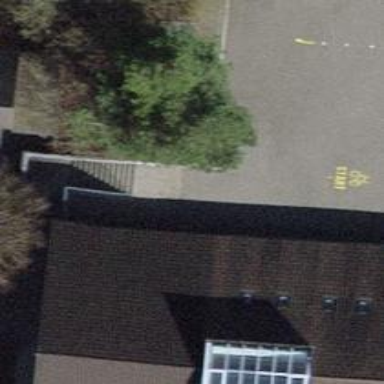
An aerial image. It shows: Road with steps.